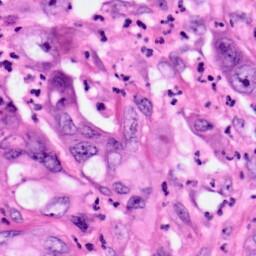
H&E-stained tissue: Pancreatic